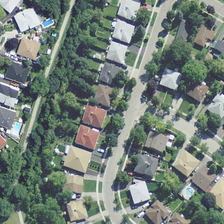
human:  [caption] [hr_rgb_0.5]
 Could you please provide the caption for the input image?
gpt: many buildings and green trees are in a dense residential area .

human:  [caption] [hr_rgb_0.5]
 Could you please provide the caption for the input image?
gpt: many buildings and green trees are in a dense residential area .

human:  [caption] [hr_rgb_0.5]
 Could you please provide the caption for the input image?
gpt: many buildings and green trees are in a dense residential area .

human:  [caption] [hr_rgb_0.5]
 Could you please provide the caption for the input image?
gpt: many buildings and green trees are in a dense residential area .

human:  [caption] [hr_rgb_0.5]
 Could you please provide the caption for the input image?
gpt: many buildings and green trees are in a dense residential area .